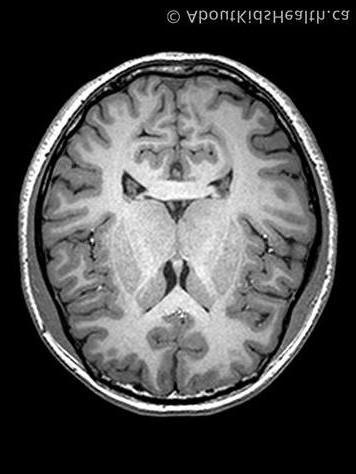
Label: notumor